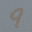
Label: 9